Field crop: maize
Growth stage: 1
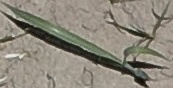
Species: sorghum